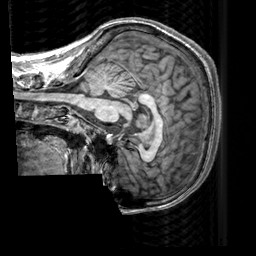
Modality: T1w
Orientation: sagittal
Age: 21
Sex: male
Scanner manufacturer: siemens
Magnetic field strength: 3 T
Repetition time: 2.3 s
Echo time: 0.00303 s